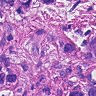
Metastatic tissue present: yes